Field crop: maize
Growth stage: 2
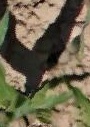
Species: maize